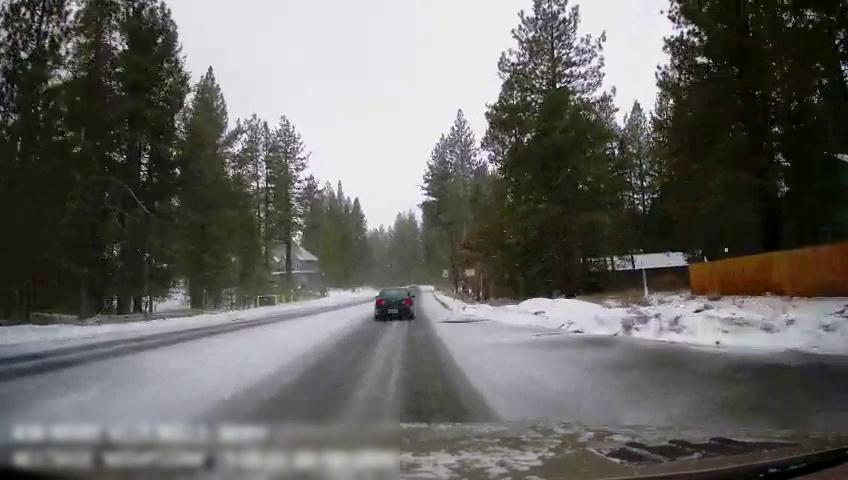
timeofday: Day
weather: Snowy
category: Drivable Space
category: Vehicles | Car
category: Lanes | Current Lane
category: Traffic | Signs